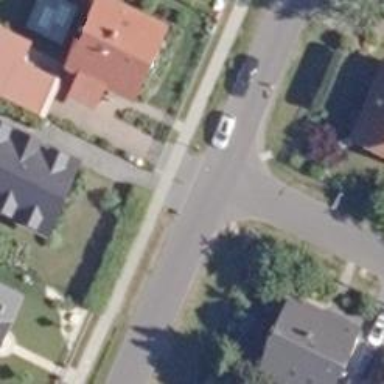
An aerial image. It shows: Residential road with asphalt surface and sidewalk on the left.